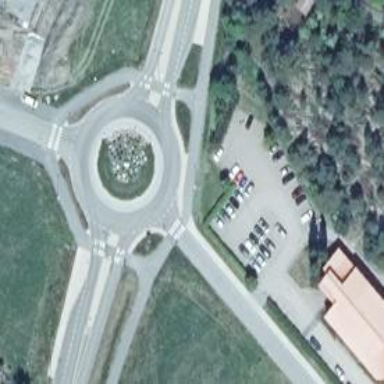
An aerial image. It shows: Tertiary road with asphalt surface leading to roundabout junction.